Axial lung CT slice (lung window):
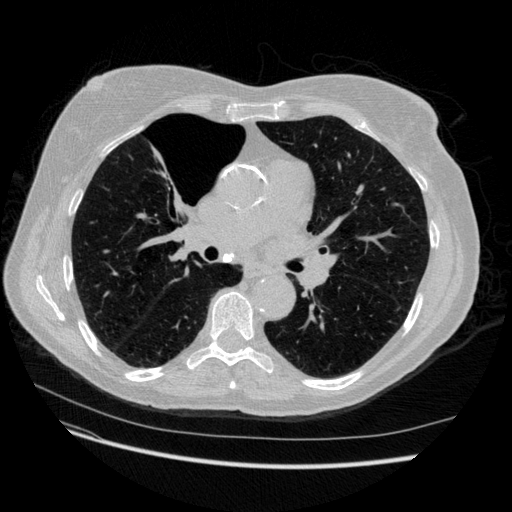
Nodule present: no